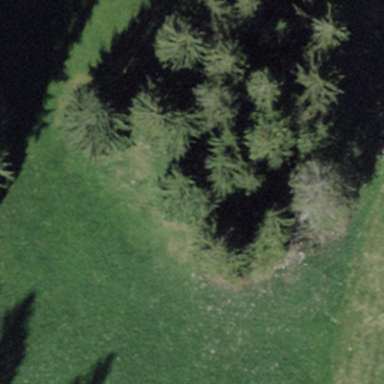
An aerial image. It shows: Forest area.